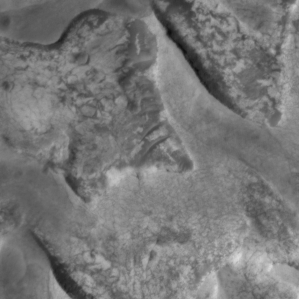
Label: non_frost